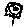
Label: flower